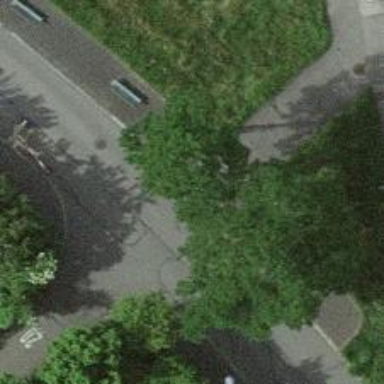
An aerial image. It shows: Kerb barrier.